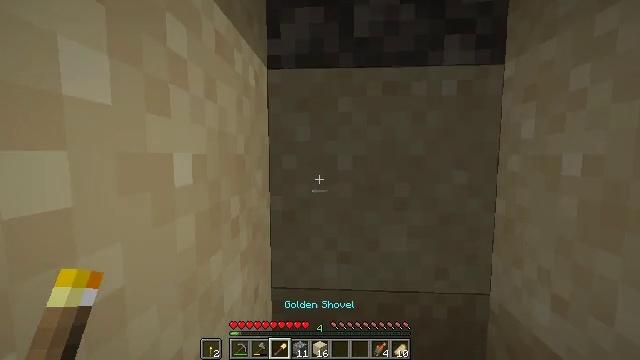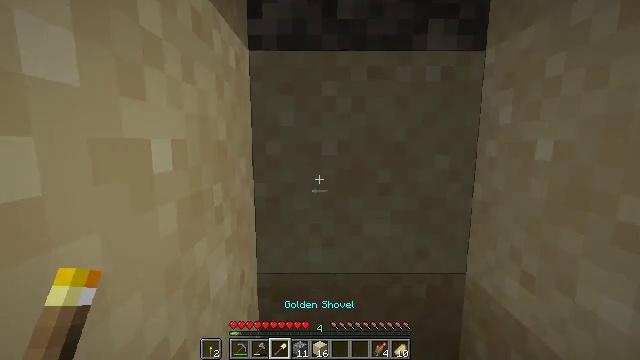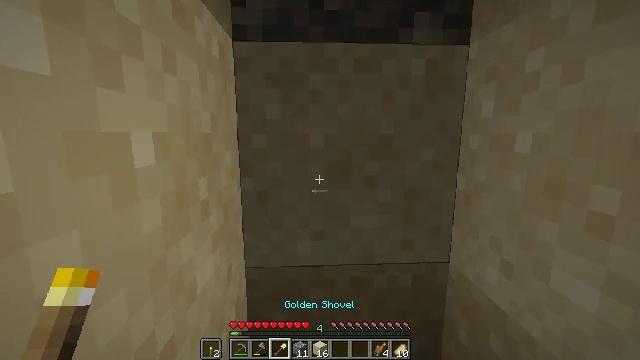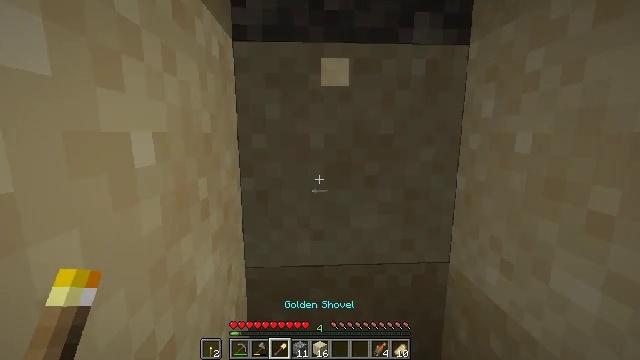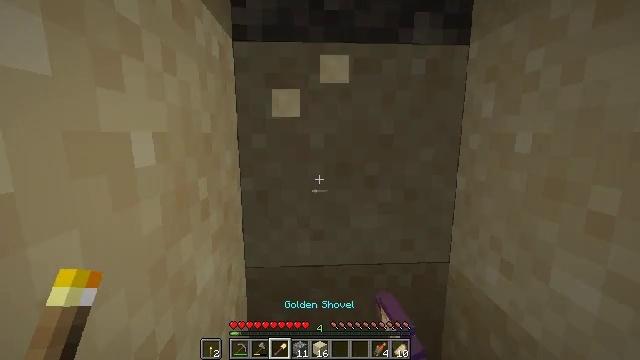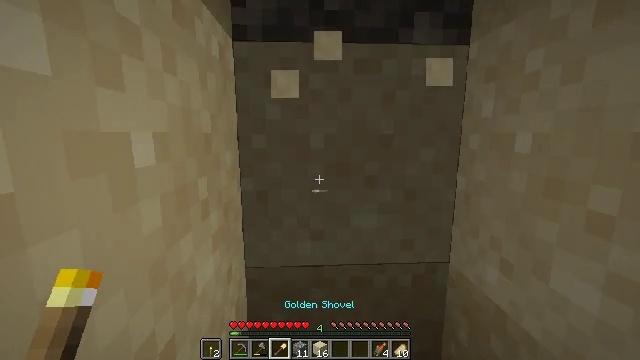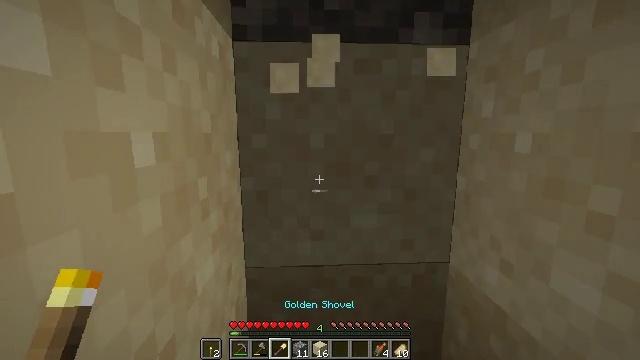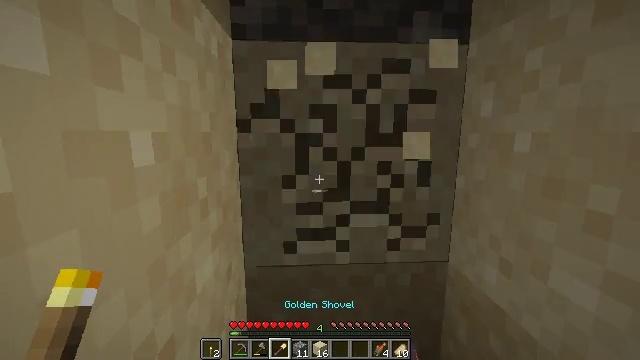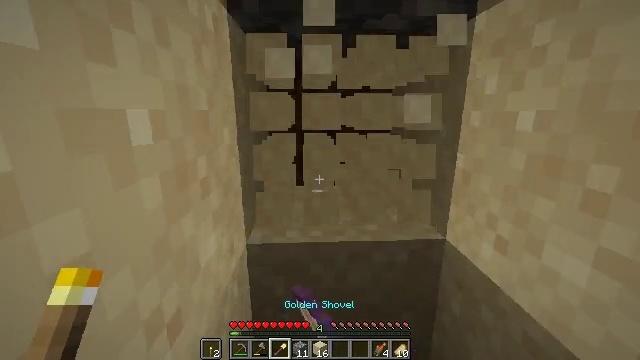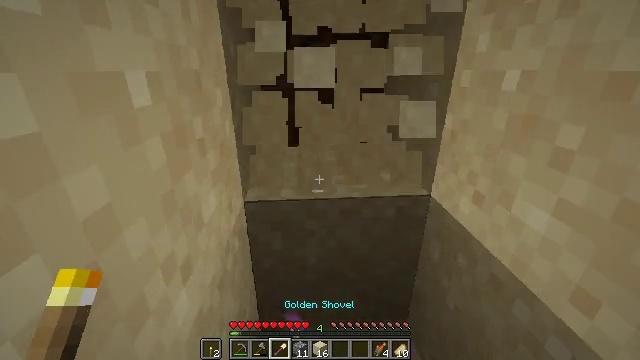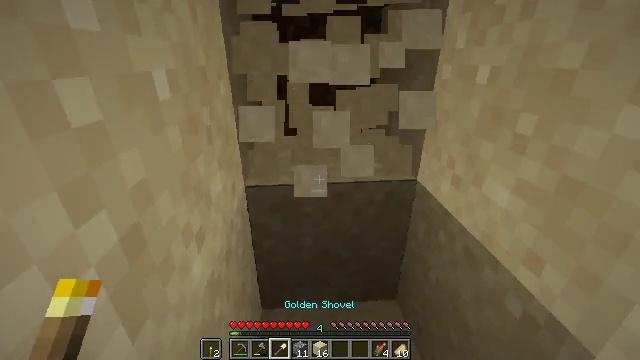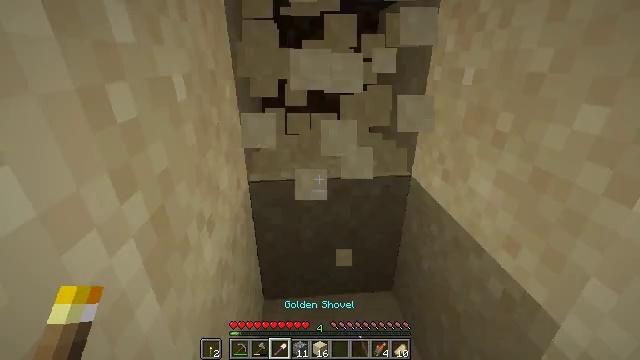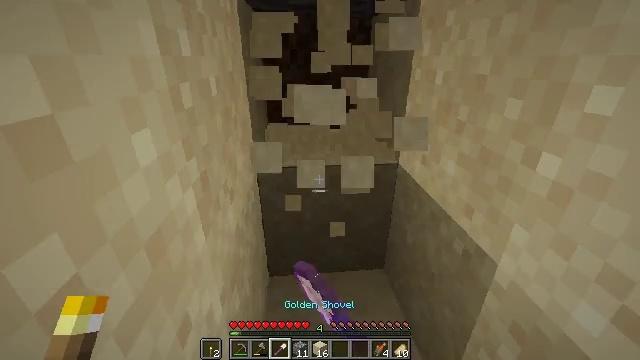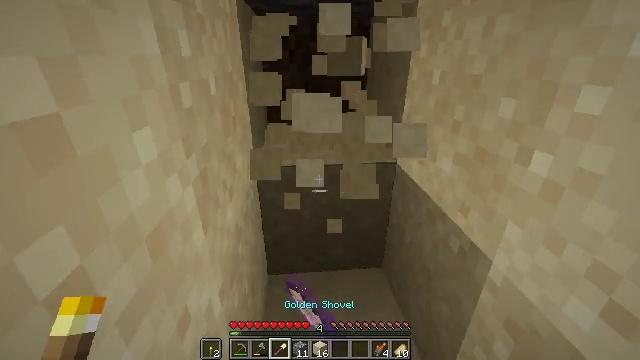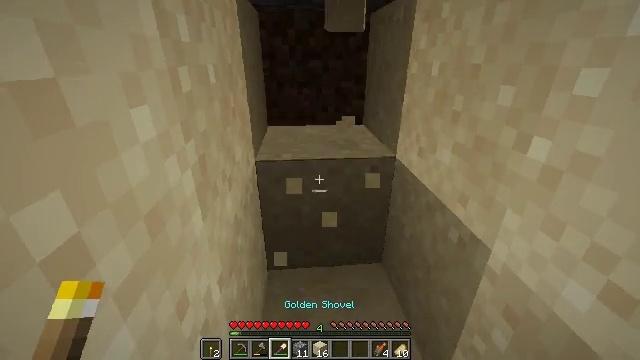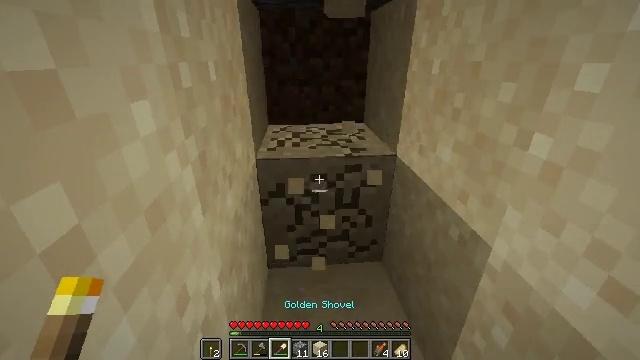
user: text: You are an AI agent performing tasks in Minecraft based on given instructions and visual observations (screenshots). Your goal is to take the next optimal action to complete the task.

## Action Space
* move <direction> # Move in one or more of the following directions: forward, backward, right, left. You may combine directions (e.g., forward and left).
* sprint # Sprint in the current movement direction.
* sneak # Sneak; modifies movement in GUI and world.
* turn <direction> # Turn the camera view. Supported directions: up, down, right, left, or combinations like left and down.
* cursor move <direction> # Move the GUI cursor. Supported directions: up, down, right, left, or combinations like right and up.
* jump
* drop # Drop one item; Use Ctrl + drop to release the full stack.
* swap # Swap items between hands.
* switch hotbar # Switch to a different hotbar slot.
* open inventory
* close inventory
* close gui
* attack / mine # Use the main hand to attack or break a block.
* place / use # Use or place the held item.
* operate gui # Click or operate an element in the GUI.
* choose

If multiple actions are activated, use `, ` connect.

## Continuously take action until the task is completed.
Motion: motion action
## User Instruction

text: Attack the ground to gather sand.
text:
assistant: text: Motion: turn right and down
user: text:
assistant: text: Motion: turn right and down
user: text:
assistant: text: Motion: attack / mine
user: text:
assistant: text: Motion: attack / mine
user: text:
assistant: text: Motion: attack / mine
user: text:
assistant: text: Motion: attack / mine
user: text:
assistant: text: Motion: attack / mine
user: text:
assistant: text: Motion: turn down, attack / mine
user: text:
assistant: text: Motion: move back, turn right and down, attack / mine
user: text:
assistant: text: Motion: move back, turn down, attack / mine
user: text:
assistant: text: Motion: move back, attack / mine
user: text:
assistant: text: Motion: move back, attack / mine
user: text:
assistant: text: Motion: attack / mine
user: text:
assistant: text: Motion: attack / mine
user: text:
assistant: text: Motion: attack / mine
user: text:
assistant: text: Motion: attack / mine
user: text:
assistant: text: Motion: attack / mine
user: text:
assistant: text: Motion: attack / mine
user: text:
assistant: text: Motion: attack / mine
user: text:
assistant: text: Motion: turn down, attack / mine
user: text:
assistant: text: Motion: no_op